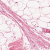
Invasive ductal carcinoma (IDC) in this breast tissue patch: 0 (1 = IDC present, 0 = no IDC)